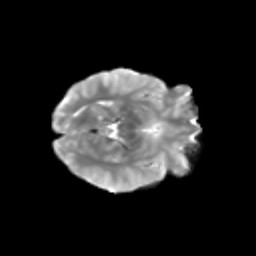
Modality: T2w
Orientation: axial
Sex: female
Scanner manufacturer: siemens
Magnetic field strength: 3 T
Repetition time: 5 s
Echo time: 0.0694 s